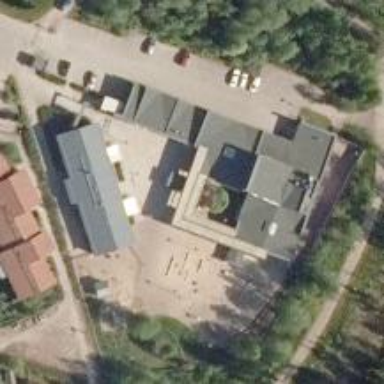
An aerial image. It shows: Kindergarten.